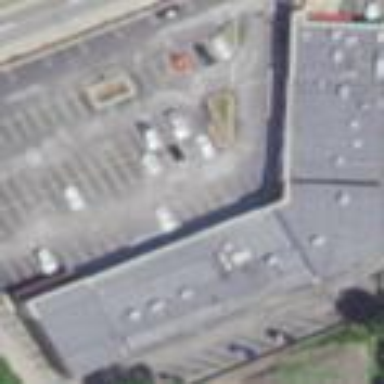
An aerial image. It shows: Retail building.